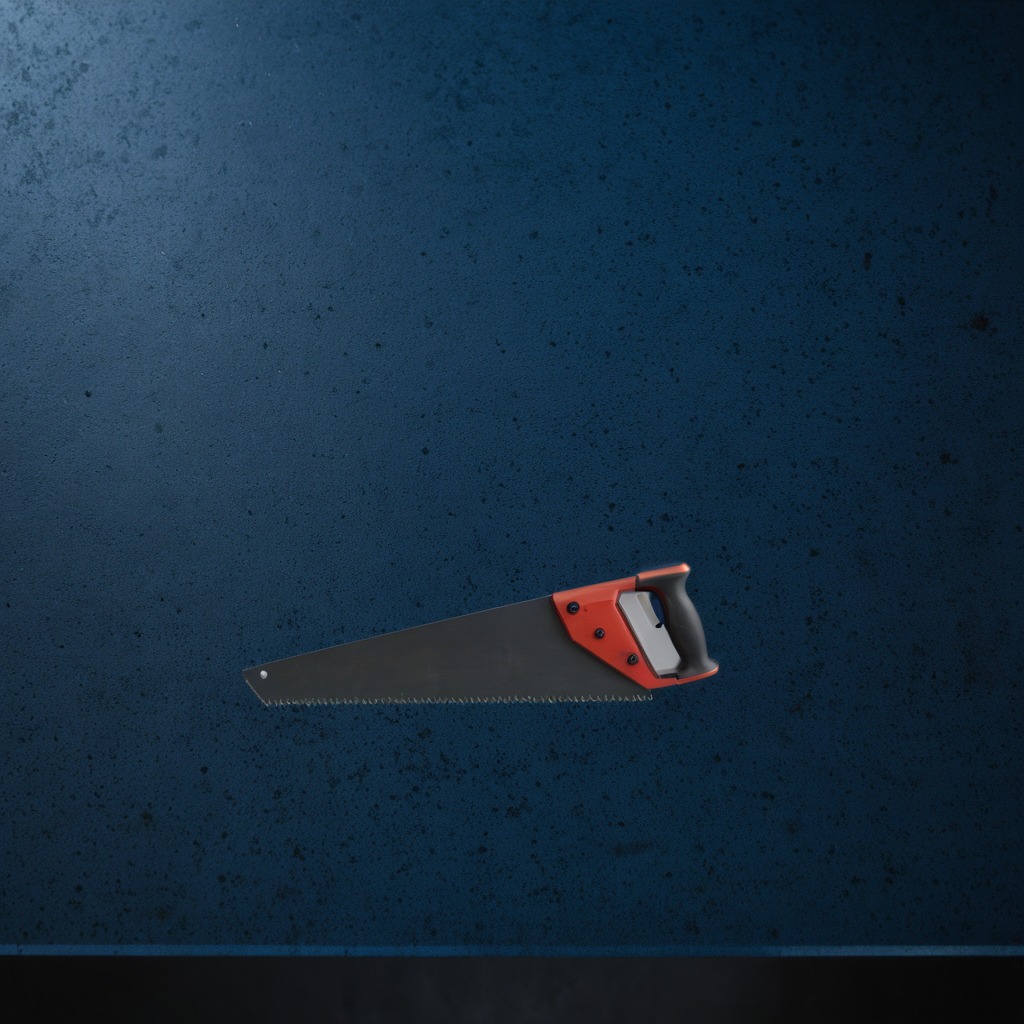
A metal saw lies on the clean granite tabletop inside a workshop at night.